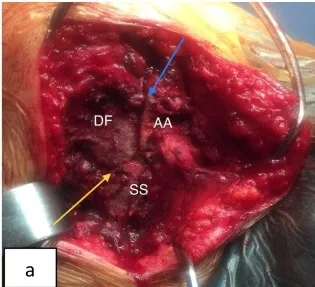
Open reduction of both fractures, yellow arrow: displaced fracture of lateral angle of the scapular spine, blue arrow: displaced acromion fracture.
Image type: medical_photograph (other_medical_photograph)